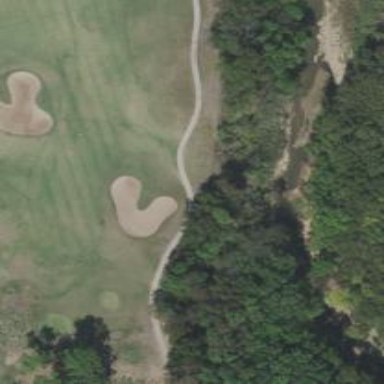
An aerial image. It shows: Golf cartpath that is also road path.